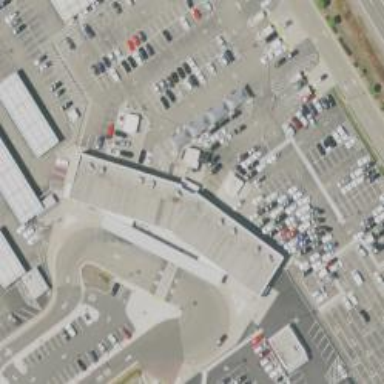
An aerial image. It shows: Car rental facility.